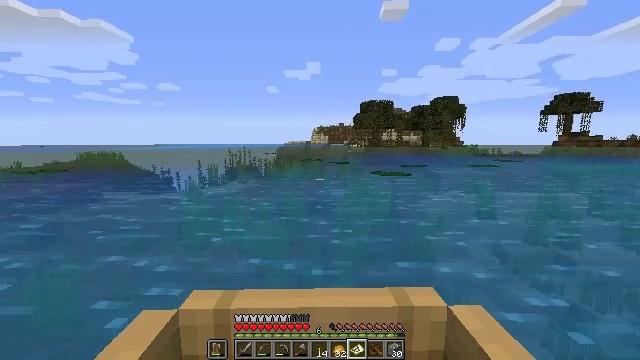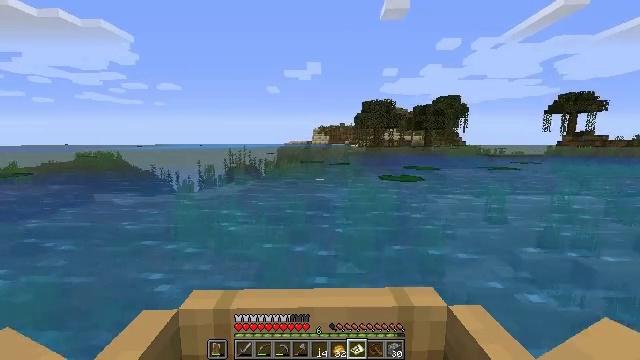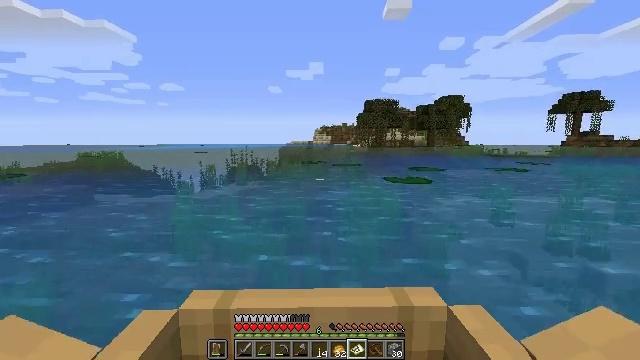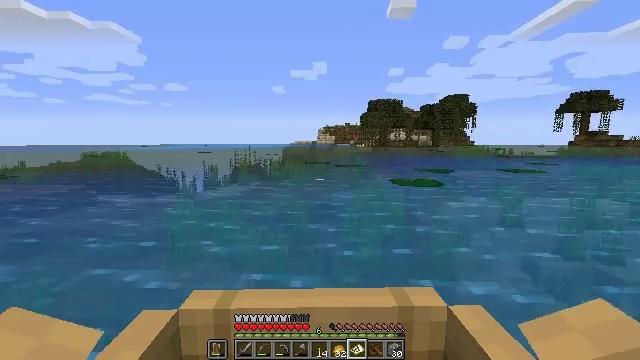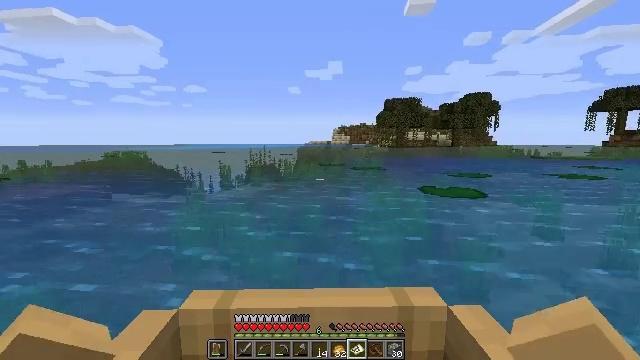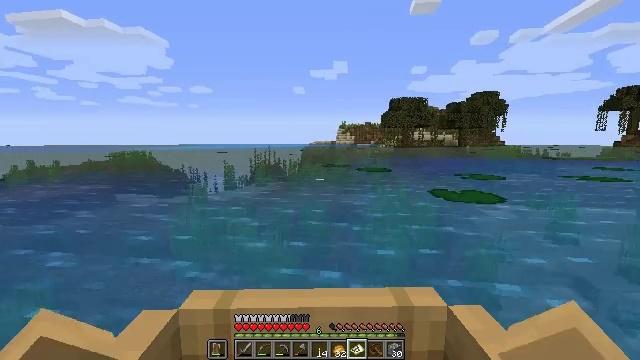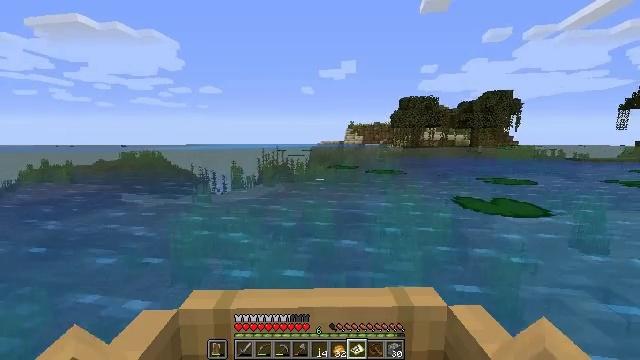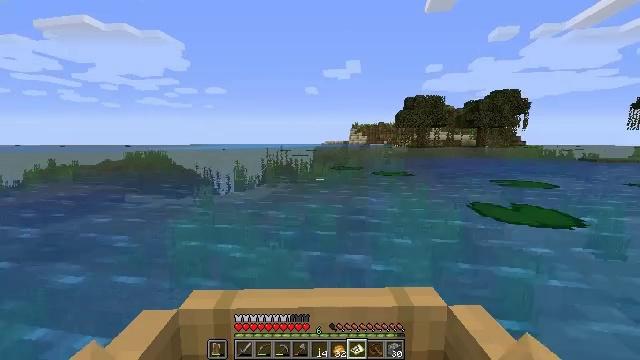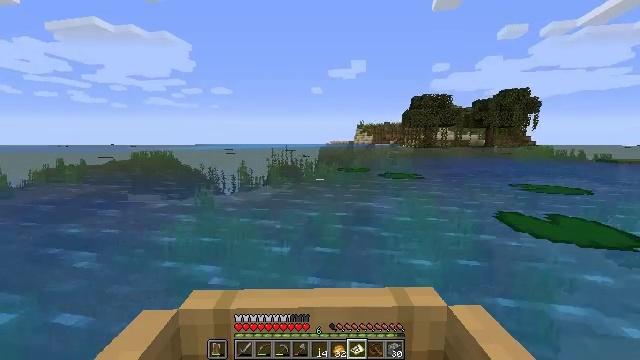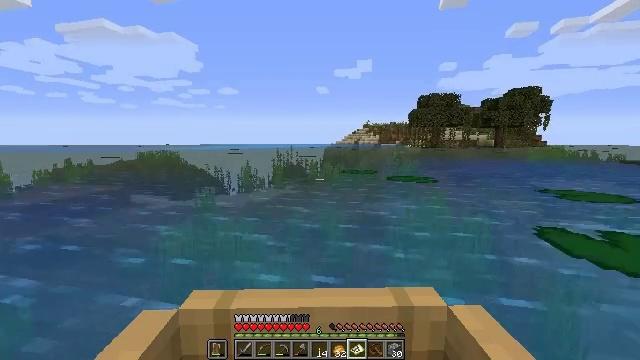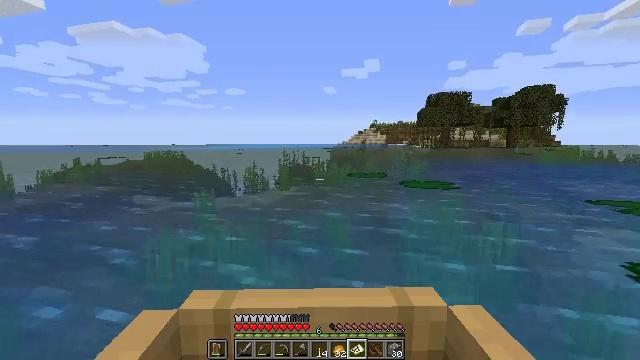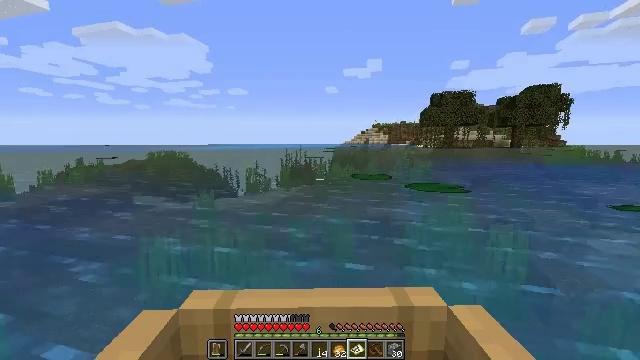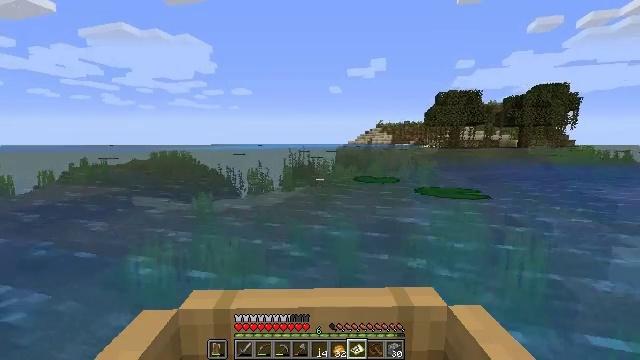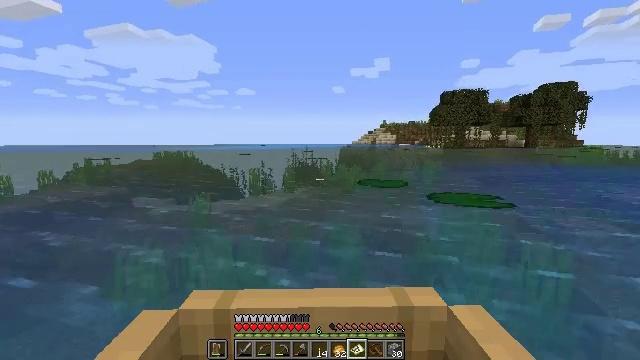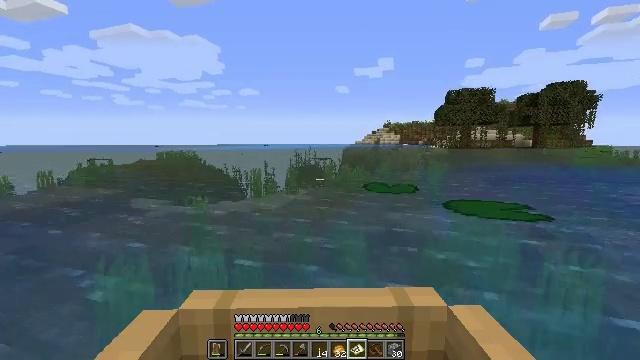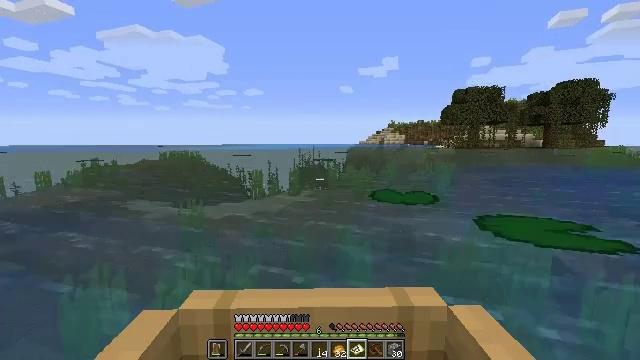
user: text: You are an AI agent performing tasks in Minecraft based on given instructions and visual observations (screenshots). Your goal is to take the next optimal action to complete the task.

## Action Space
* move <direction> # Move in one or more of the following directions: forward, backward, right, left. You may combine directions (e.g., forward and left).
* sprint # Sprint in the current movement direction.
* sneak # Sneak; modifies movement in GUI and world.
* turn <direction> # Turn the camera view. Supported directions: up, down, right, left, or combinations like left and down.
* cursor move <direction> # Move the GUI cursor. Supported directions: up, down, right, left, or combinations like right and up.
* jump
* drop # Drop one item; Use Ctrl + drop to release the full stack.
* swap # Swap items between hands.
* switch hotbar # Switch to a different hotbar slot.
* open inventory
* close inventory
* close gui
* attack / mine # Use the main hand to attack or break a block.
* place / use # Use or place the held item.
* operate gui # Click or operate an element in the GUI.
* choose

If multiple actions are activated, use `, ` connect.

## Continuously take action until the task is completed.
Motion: motion action
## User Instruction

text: Dig up some sand.
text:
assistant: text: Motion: move forward and move left
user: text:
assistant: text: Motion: move forward and move left
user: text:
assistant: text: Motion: move forward
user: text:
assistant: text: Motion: move forward
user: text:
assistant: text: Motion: move forward
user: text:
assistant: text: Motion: move forward
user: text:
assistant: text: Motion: move forward
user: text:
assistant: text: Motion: move forward
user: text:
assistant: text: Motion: move forward
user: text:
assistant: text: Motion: move forward
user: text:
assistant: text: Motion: move forward
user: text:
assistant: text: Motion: move forward
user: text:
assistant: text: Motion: move forward
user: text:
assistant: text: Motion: move forward
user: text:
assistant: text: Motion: move forward
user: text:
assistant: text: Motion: move forward
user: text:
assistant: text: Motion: move forward
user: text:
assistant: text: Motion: move forward
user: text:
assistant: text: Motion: move forward
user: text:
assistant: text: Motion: move forward
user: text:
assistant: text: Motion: move forward
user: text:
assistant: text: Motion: move forward
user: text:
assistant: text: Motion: move forward and move right
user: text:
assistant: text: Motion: move forward and move right
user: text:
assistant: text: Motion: move forward
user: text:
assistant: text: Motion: move forward
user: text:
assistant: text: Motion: move forward
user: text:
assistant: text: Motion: move forward
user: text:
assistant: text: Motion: move forward
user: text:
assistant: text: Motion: move forward